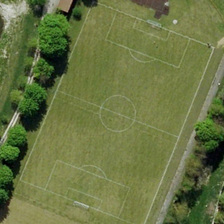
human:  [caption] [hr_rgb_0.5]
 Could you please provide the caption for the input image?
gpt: a football field is between two lines of green trees .

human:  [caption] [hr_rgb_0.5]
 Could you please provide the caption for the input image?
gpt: the playground consists of a red track and a green football field .

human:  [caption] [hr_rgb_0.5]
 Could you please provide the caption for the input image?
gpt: a football field is between two lines of green trees .

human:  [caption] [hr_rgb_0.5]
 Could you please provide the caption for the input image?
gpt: two buildings and the road around the playground .

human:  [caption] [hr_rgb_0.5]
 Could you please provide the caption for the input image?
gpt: the playground consists of a red track and a green football field .